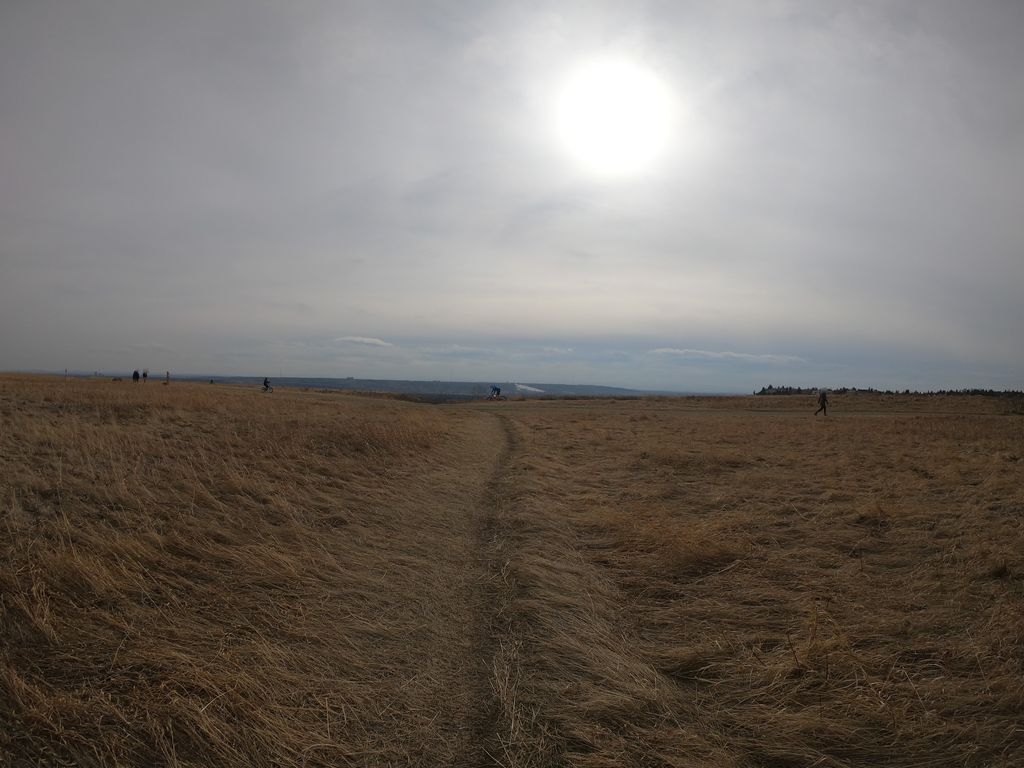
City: calgary